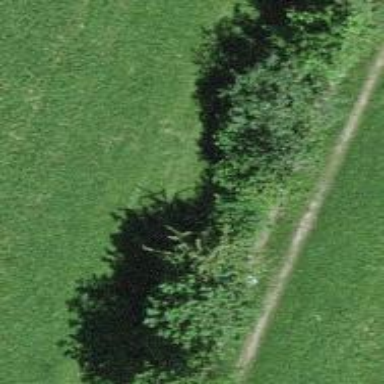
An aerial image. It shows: Grass track with grade 5 tracktype.